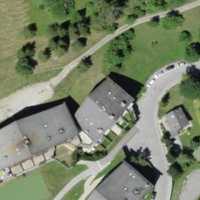
EUNIS habitat code: 54
Species observed at this site:
Daucus carota